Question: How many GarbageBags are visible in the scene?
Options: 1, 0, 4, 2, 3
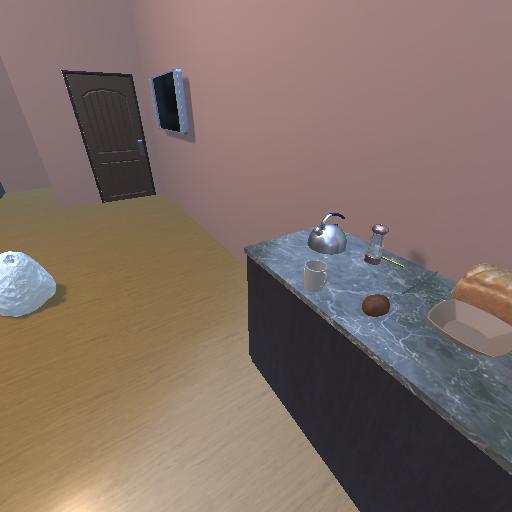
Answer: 1